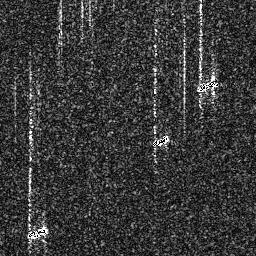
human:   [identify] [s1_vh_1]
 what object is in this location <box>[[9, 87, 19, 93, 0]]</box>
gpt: <ref>1 small ship at the bottom left</ref>

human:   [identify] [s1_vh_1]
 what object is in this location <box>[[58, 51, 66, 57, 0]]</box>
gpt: <ref>1 small ship at the center</ref>

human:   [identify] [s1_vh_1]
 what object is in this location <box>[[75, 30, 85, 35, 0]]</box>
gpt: <ref>1 small ship at the right</ref>